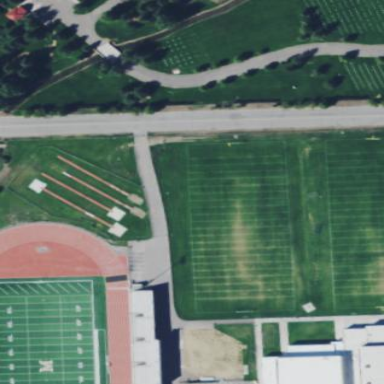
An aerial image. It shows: Pitch for American football.